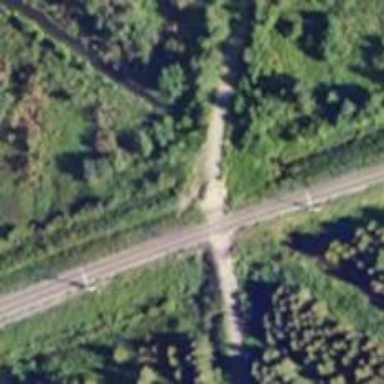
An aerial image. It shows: Railway track with continuous electrified contact line.